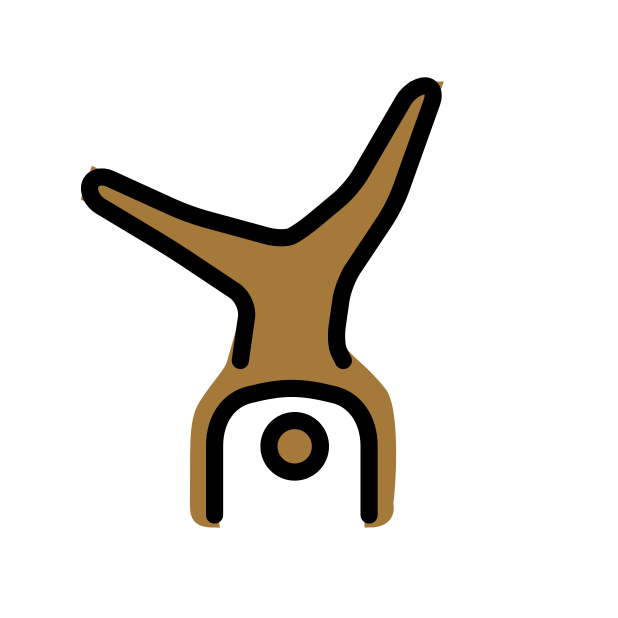
person cartwheeling: medium-dark skin tone